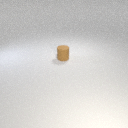
small brown rubber cylinder